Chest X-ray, PA view. Patient: 33 years old, sex M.
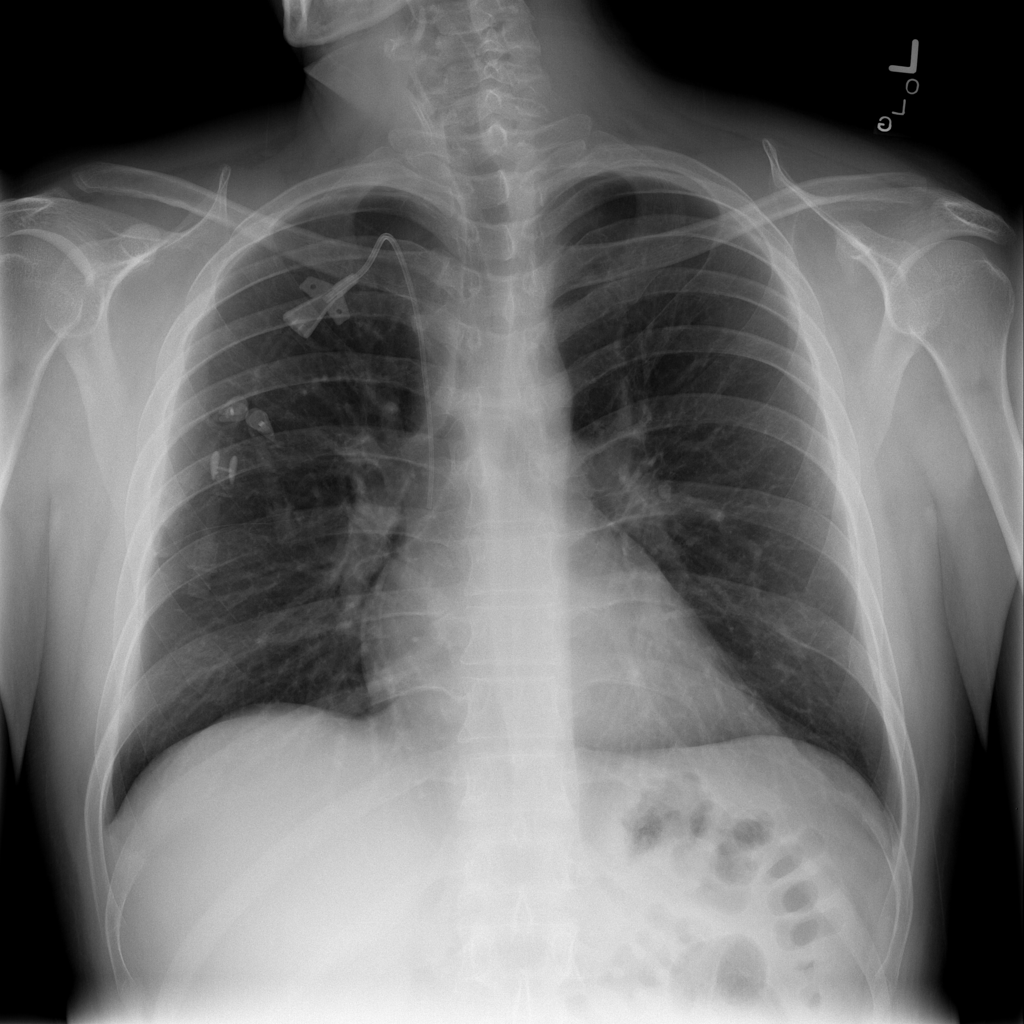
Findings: No Finding